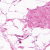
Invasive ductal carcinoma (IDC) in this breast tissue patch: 0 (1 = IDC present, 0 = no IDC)